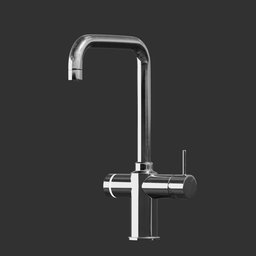
Label: appliances